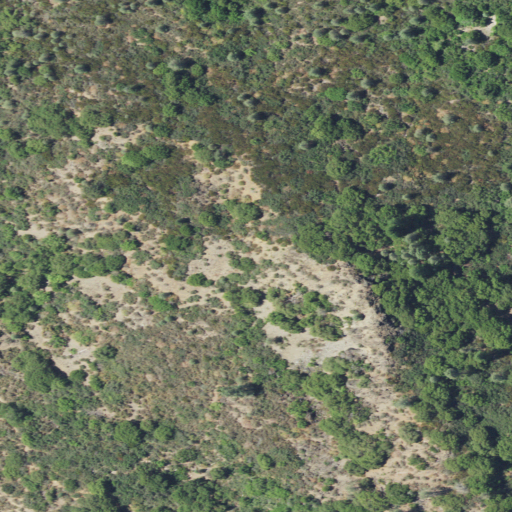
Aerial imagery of mountain in California named Bear Den containing grassland, open development, shrub, and evergreen forest